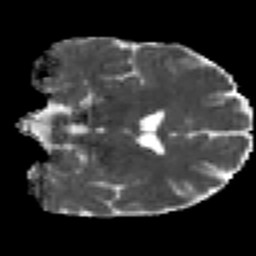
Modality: MD
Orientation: coronal
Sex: male
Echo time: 0.114 s